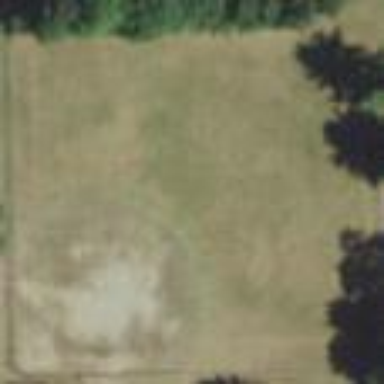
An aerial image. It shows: Baseball pitch for leisure land activities.